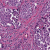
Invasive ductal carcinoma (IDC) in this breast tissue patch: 0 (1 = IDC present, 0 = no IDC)